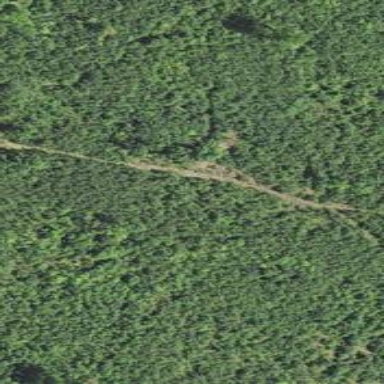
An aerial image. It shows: Abandoned railway with historical significance.